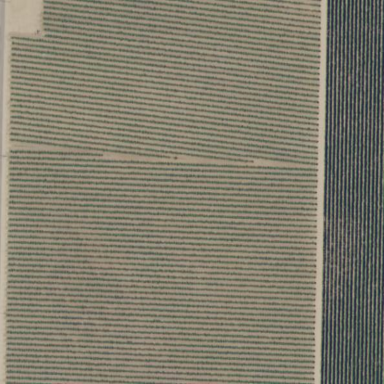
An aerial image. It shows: Vineyard growing grapes.